Current action and preconditions to check: trajectory_clear

Your task: For each precondition in the list above, predict whether it will hold at this action.

Consider the current scene as observed from the mobile robot's camera, and analyze the predicted future states of all dynamic agents (e.g., people, animals, vehicles, or any moving entities) within the NEXT SECOND.

IMPORTANT: Only answer "very likely" if you are absolutely certain—based on strong, clear evidence—that a dynamic agent will violate the precondition in the predicted future state. Do NOT answer "very likely" for unlikely, ambiguous, or low-probability risks.

Ask yourself for each precondition: Is there a high probability, with clear and convincing evidence, that the predicted future states of any dynamic agent will interfere with the predicted future state of the currently executing action within the NEXT SECOND, causing that precondition to fail?

Assess the risk level based on these predictions. Use "likely" or "very likely" if motions create a clear risk of interference.

Use "neutral" or "improbable" if agents are nearby but their predicted paths are clearly diverging or non-conflicting.

Failure Risk Categories: "very improbable", "improbable", "neutral", "likely", "very likely"

Answer Format: Output ONLY the probability_of_failure value from these categories: "very improbable", "improbable", "neutral", "likely", "very likely"

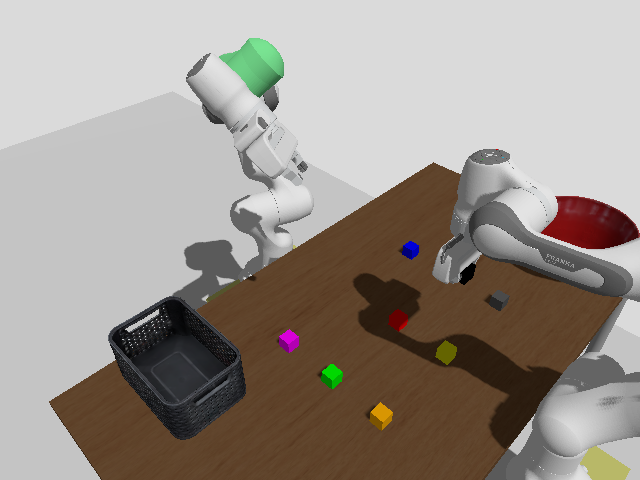

Answer: very improbable